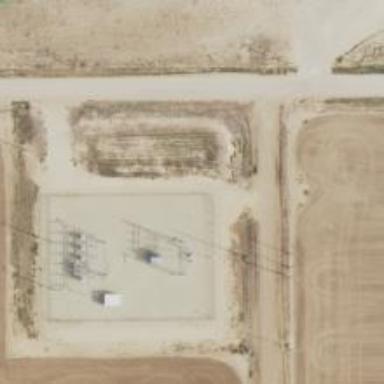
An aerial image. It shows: Distribution power substation secured by fence.